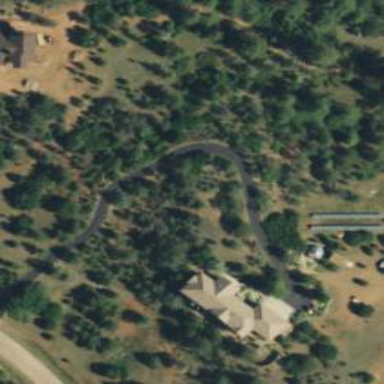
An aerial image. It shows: Driveway.